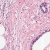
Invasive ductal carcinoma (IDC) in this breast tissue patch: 0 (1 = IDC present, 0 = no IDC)